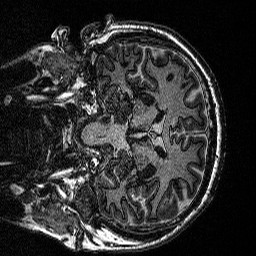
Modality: MP2RAGE
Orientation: coronal
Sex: male
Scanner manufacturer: siemens
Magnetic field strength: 3 T
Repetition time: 5 s
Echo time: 0.00292 s